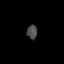
Tissue: lung
Cell type: Endothelial cells
Senescence score: 0.5473
Nuclear area (px): 143
Mean DAPI intensity: 74.832